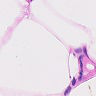
Metastatic tissue present: no